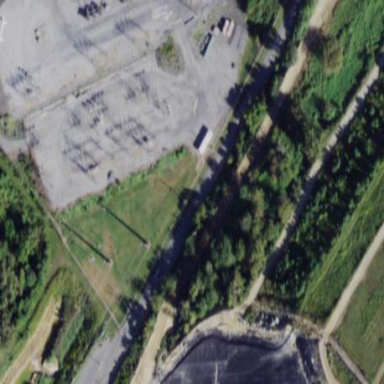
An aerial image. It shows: Power substation.